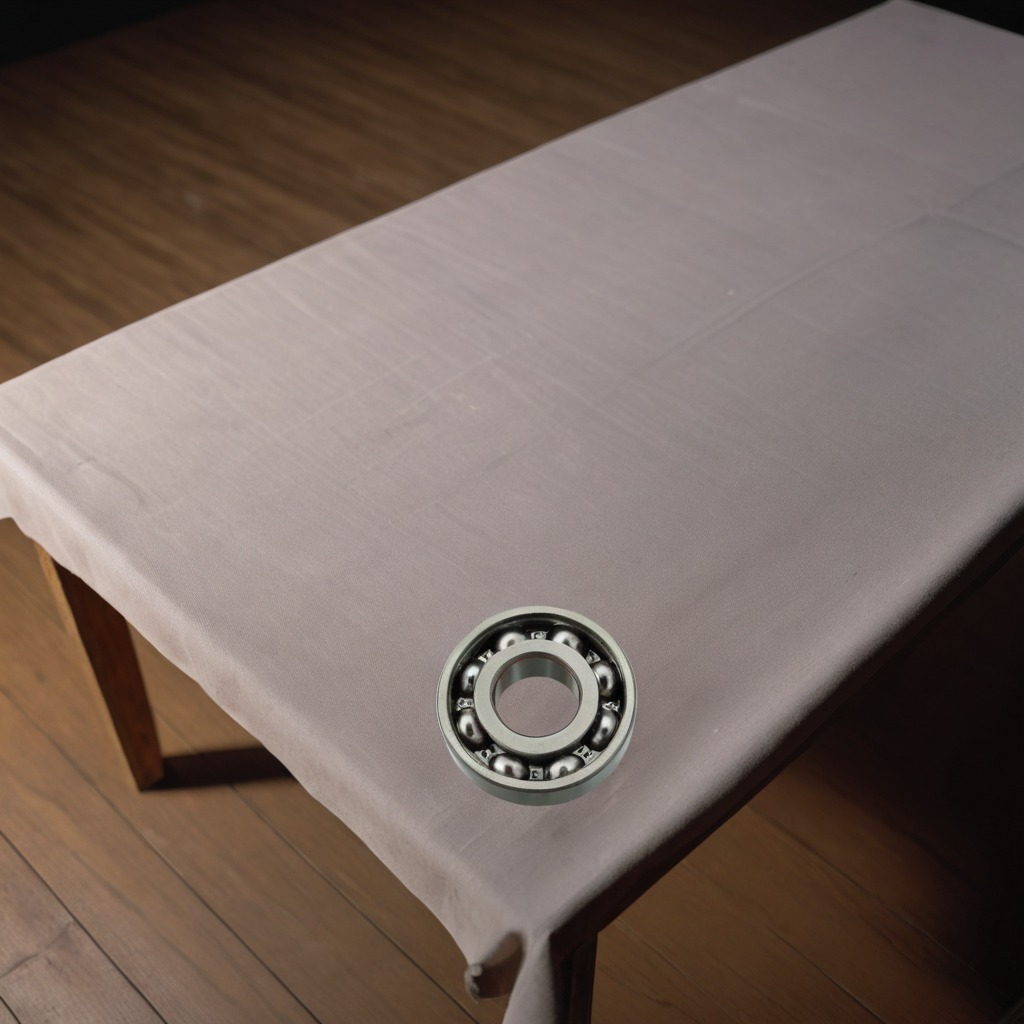
A metal ball bearing is lying on a wooden table.